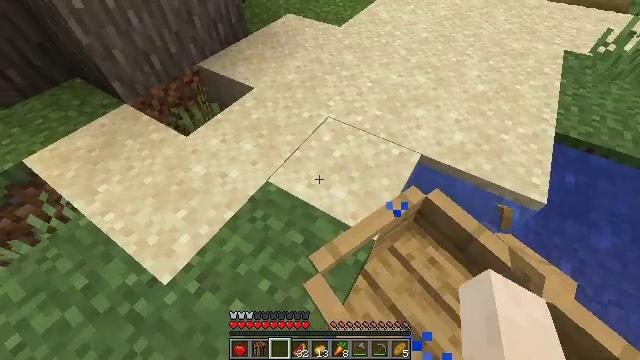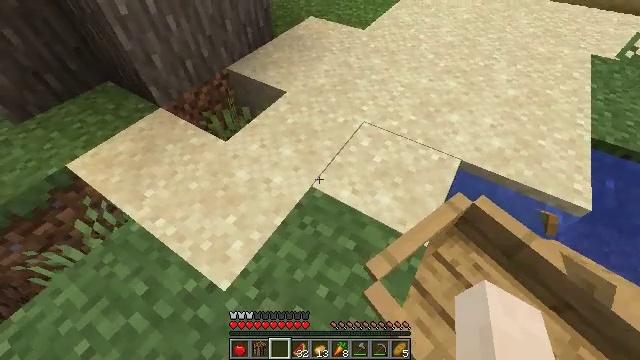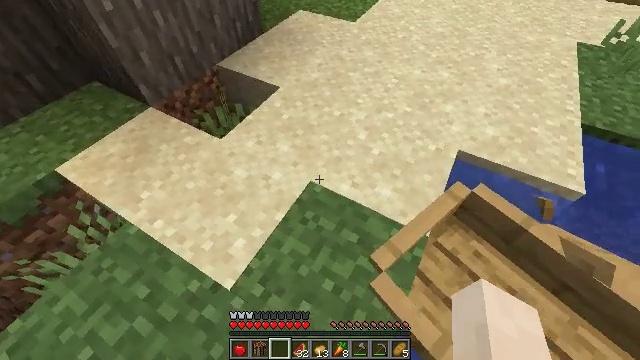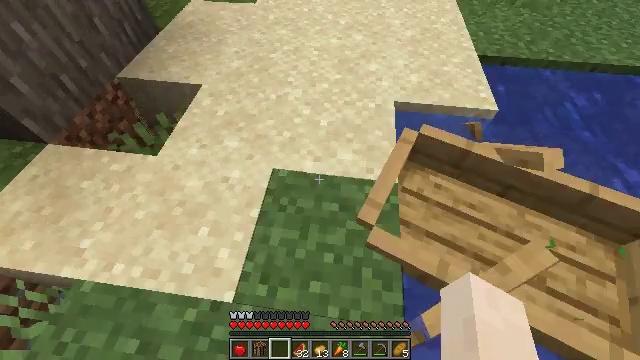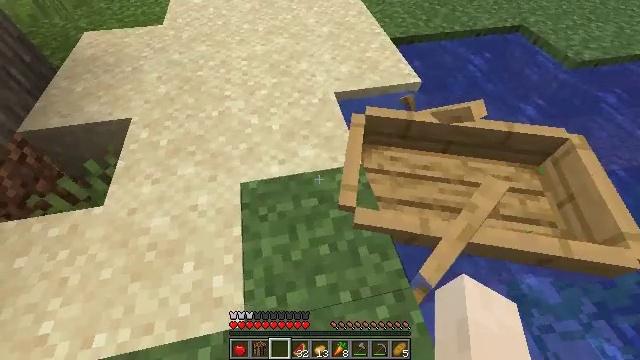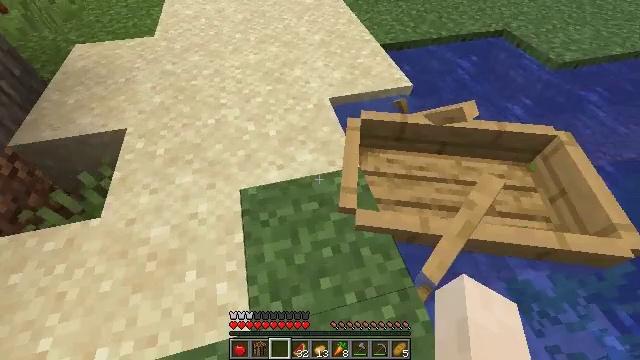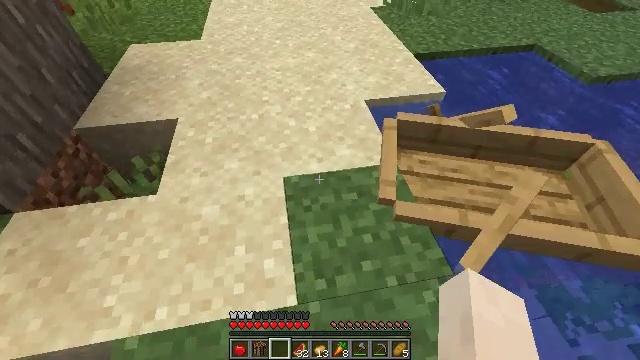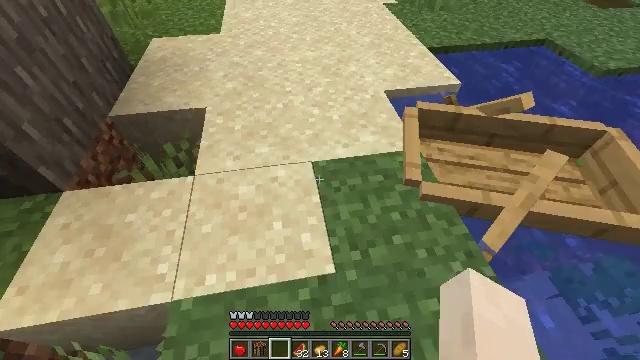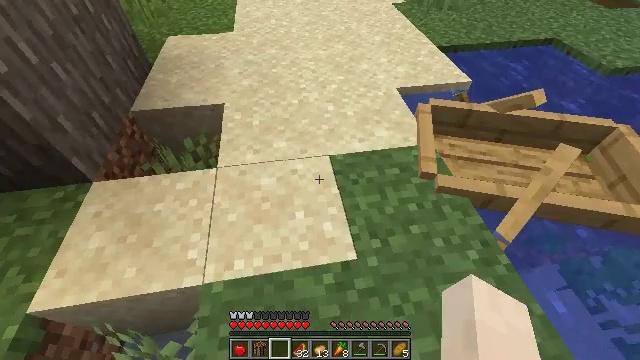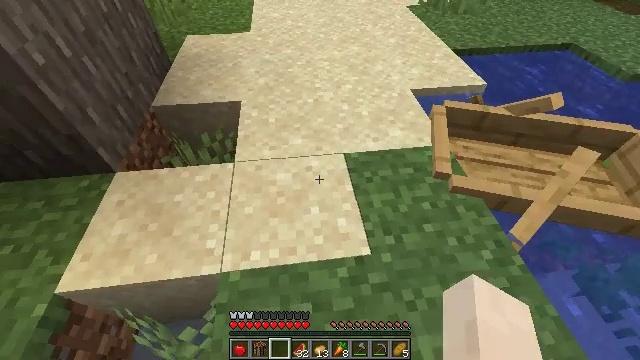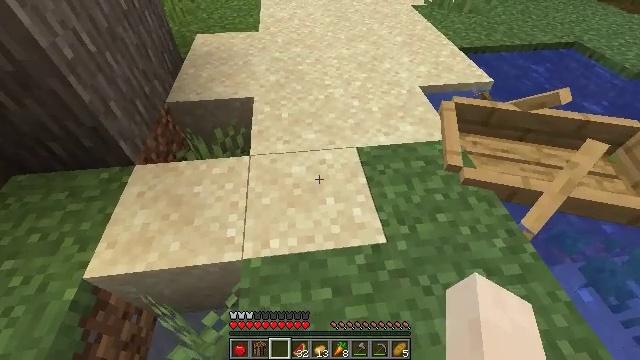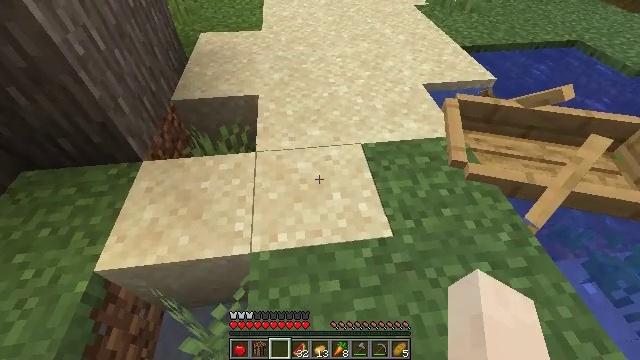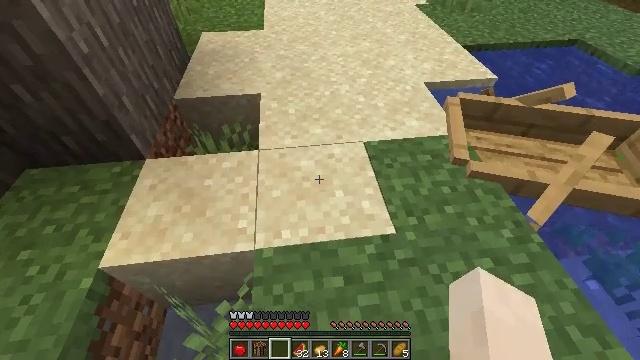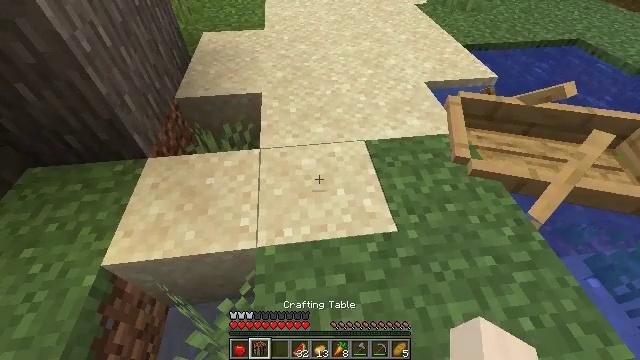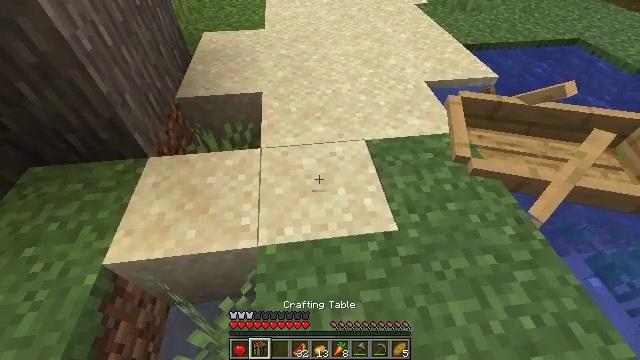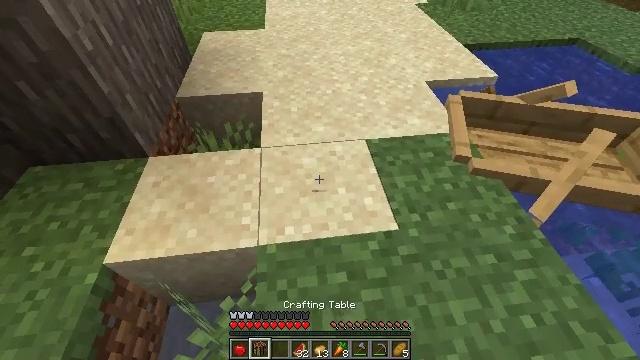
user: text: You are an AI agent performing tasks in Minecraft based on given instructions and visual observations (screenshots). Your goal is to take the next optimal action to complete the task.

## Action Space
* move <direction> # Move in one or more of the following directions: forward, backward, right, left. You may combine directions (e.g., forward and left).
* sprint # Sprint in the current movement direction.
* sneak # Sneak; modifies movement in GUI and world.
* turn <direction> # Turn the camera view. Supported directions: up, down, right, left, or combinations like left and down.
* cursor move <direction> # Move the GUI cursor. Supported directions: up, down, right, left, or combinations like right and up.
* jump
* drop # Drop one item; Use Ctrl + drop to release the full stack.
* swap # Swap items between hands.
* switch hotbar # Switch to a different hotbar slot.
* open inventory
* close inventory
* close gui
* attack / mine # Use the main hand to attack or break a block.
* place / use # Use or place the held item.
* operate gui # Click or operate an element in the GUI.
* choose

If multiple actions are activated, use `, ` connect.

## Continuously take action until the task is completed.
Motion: motion action
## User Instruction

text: Reclaim the acacia fence from a structure.
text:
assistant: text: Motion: move left
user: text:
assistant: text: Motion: move left, turn right
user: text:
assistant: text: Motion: move left, turn right and down
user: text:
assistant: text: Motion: move left, turn right and up
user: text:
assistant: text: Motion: move back and move left, turn right and up
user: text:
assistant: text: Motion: move back and move left, turn left and up
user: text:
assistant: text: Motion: move back and move left
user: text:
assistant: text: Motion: move back and move left
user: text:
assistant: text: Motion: turn left
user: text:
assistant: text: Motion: no_op
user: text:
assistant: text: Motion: no_op
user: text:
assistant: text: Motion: no_op
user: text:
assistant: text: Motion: no_op
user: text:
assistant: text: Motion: no_op
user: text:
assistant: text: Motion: no_op
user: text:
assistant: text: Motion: no_op
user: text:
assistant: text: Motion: no_op
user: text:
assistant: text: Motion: no_op
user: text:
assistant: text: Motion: no_op
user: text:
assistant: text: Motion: no_op
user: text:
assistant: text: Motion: no_op
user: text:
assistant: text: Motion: no_op
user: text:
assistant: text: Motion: no_op
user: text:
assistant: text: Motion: no_op
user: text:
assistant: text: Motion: no_op
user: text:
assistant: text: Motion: turn right
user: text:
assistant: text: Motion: turn right
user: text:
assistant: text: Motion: turn right
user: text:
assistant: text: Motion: turn right
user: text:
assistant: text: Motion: turn right and up